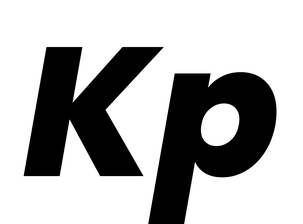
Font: Poppins-ExtraBoldItalic